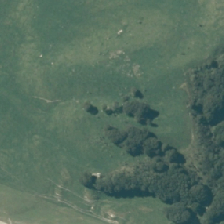
Land cover: manuka_kanuka